Question: I got a 'GridLayout', and two or more button inside, and all the buttons must with same width. My problem is that when the buttons having different line number of text, the 'marginTop' of button will different too. How can I fix this? I want all the buttons in the same position of height.
Thanks.
I already try to set 'Gravity' with 'FILL_VERTICAL', but not working.
'''
GridLayout grid_neighbor = (GridLayout) findViewById(R.id.grid_neighbors);
grid_neighbor.setColumnCount(4);
for (i = 0; i < namelist.length; ++i) {
Button temp = new Button(this);
temp.setText(namelist[i]);
LinearLayout.LayoutParams lp = new LinearLayout.LayoutParams(LayoutParams.WRAP_CONTENT,LayoutParams.WRAP_CONTENT);
lp.gravity = Gravity.FILL_VERTICAL;
temp.setLayoutParams(lp);
//temp.setGravity(Gravity.FILL_VERTICAL);
temp.setWidth(button_size);
temp.setHeight(button_size);
grid_neighbor.addView(temp);
}
'''
Here is the picture:

This is now working too.
'''
GridLayout grid_neighbor = (GridLayout) findViewById(R.id.grid_neighbors);
grid_neighbor.setColumnCount(4);
for (i = 0; i < namelist.length; ++i) {
Button temp = new Button(this);
temp.setText(namelist[i]);
RelativeLayout.LayoutParams lp = new RelativeLayout.LayoutParams(LayoutParams.WRAP_CONTENT,LayoutParams.WRAP_CONTENT);
lp.addRule(RelativeLayout.ALIGN_TOP, temp.getId());
temp.setLayoutParams(lp);
//temp.setGravity(Gravity.FILL_VERTICAL);
temp.setWidth(button_size);
temp.setHeight(button_size);
grid_neighbor.addView(temp);
}
'''
This will work! Thanks.
'''
GridLayout.Spec speccolumn = GridLayout.spec(i%4);
GridLayout.Spec specrow = GridLayout.spec(i/4, GridLayout.TOP);
grid_neighbor.addView(temp, new GridLayout.LayoutParams(specrow, speccolumn));
'''
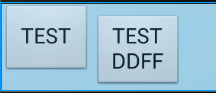
Answer: If you set to the GridLayout row's baseline doesn't resolve your problem ? Because if you have different number of text lines in grid elements android will automatically try to align the text to the same baseline, not align the row elements.
Edit: I think it's more appropriate to set rowSpec.alignment = TOP (Or one of the alignments available from <URL> for further reference.